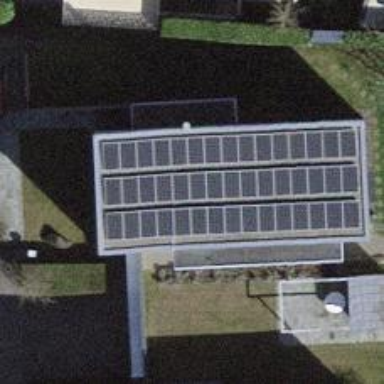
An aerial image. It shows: Solar power generator using photovoltaic panels.